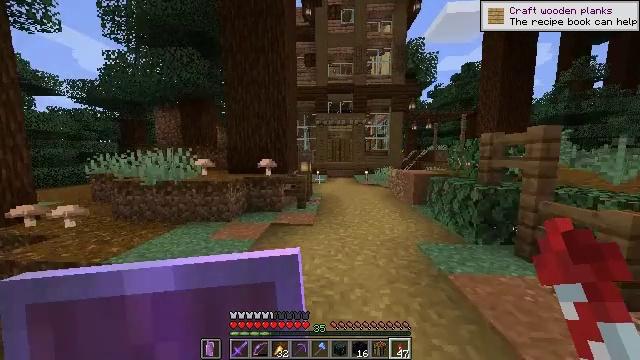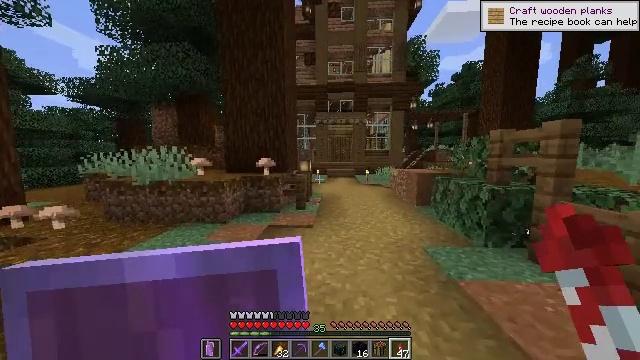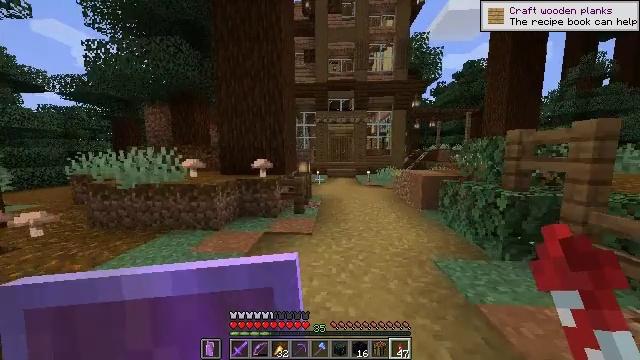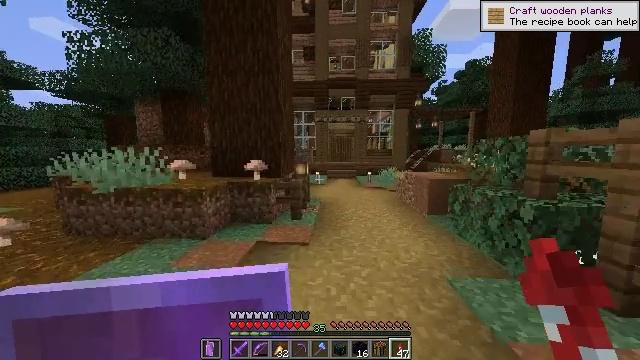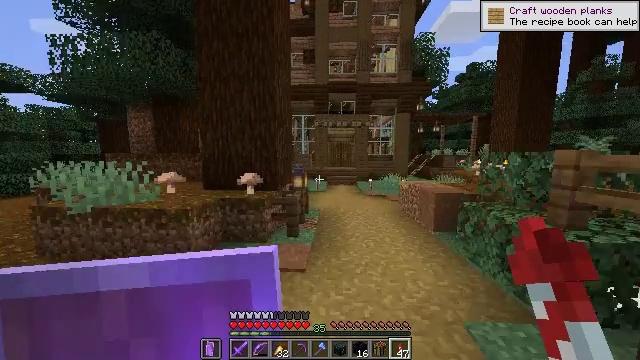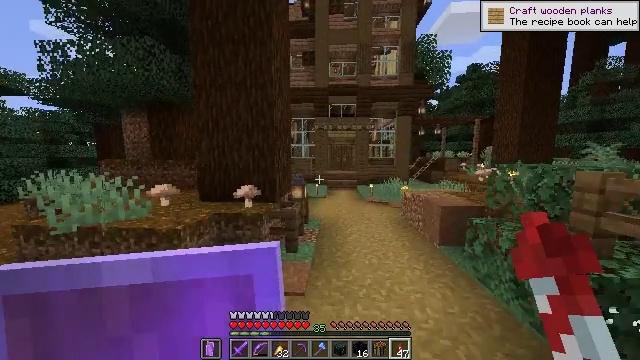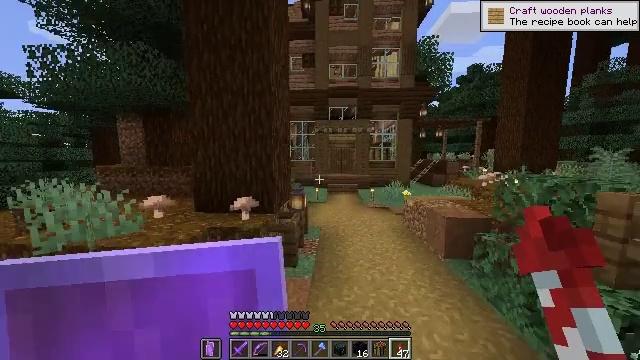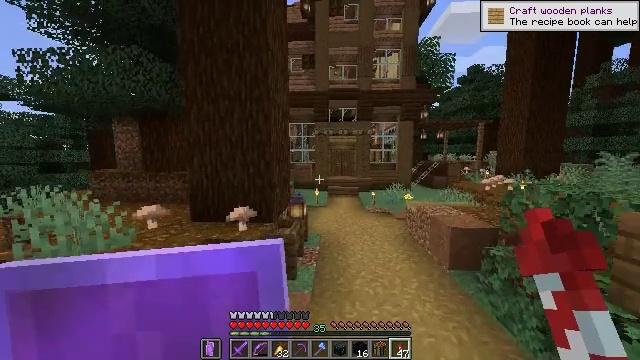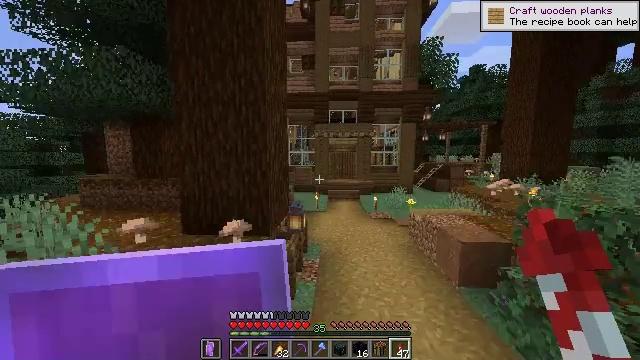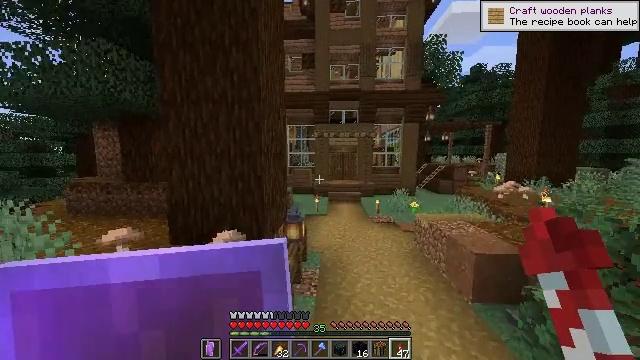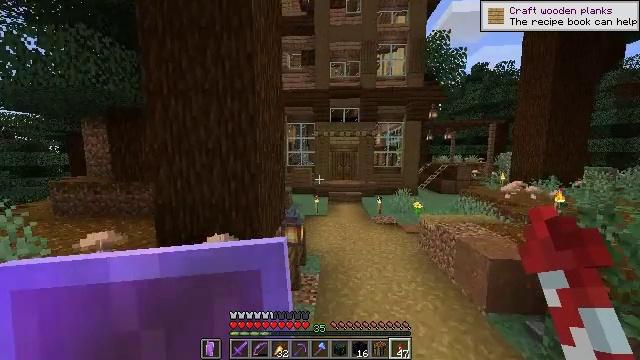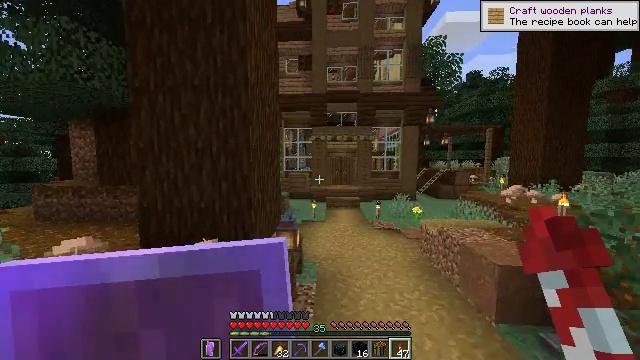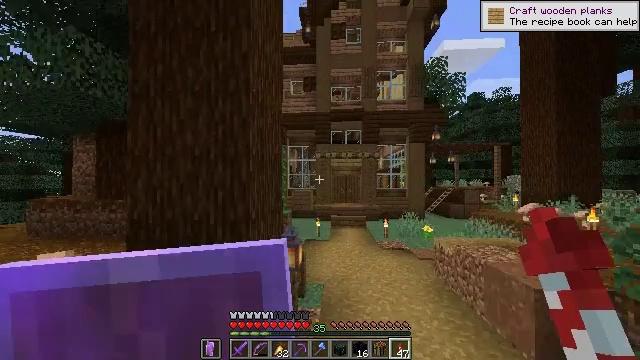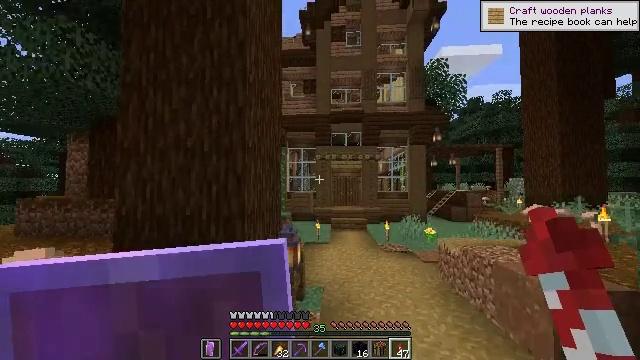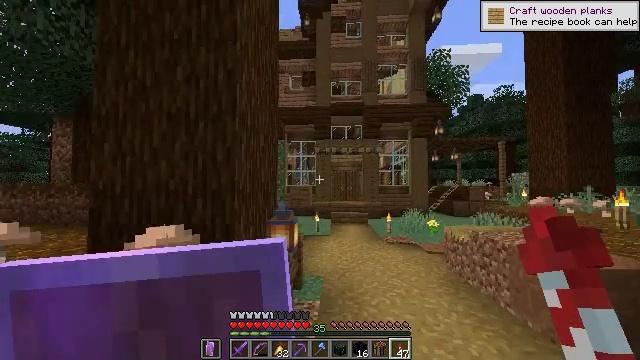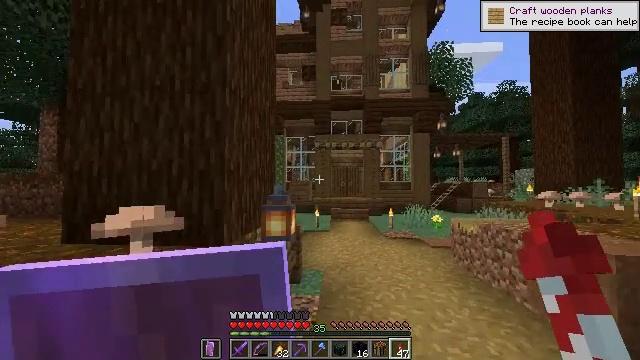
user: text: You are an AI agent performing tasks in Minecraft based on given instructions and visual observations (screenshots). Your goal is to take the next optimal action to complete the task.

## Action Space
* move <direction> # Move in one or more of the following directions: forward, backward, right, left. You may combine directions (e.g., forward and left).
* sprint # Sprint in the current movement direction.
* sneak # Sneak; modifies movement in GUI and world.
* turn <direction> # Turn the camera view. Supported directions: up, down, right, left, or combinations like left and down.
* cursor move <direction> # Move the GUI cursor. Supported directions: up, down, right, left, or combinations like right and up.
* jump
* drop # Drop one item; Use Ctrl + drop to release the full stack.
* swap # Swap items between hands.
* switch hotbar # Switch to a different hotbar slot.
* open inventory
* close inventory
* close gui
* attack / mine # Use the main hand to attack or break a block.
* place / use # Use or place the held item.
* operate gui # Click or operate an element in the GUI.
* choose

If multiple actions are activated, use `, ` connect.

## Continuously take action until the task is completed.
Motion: motion action
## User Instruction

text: Make a light gray carpet using light gray wool.
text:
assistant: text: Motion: move forward, sprint, attack / mine
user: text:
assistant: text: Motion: move forward, sprint, attack / mine
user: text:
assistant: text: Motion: move forward, sprint, attack / mine
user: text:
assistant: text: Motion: move forward, sprint, attack / mine, jump
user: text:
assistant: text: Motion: move forward, sprint, attack / mine, jump
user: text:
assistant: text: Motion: move forward, sprint, attack / mine, jump
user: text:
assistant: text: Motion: move forward, sprint, attack / mine, jump
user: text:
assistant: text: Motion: move forward, sprint, attack / mine
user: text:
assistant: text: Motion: move forward, sprint, attack / mine
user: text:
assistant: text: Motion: move forward, sprint, attack / mine
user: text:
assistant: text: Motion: move forward, sprint, turn up, attack / mine
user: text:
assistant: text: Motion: move forward, sprint, turn left and up, attack / mine
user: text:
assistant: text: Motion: move forward, sprint, turn up, attack / mine
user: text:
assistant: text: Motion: move forward, sprint, attack / mine
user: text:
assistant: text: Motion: move forward, sprint, attack / mine
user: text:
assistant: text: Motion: move forward, sprint, attack / mine
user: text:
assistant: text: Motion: move forward, sprint, turn right, attack / mine
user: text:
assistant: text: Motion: move forward, sprint, turn right and down, attack / mine
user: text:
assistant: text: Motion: move forward, sprint, turn right and down, attack / mine, jump
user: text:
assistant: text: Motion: move forward, sprint, attack / mine, jump
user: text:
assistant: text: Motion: move forward, sprint, attack / mine, jump
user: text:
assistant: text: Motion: move forward, sprint, attack / mine, jump
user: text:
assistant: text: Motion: move forward, sprint, attack / mine
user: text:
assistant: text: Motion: move forward, sprint, attack / mine
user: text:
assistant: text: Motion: move forward, sprint, turn left and down, attack / mine
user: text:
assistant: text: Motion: move forward, sprint, turn left and down, attack / mine
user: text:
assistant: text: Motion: move forward, sprint, attack / mine
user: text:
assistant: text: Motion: move forward, sprint, attack / mine
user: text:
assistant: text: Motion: move forward, sprint, attack / mine
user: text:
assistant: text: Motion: move forward, sprint, attack / mine